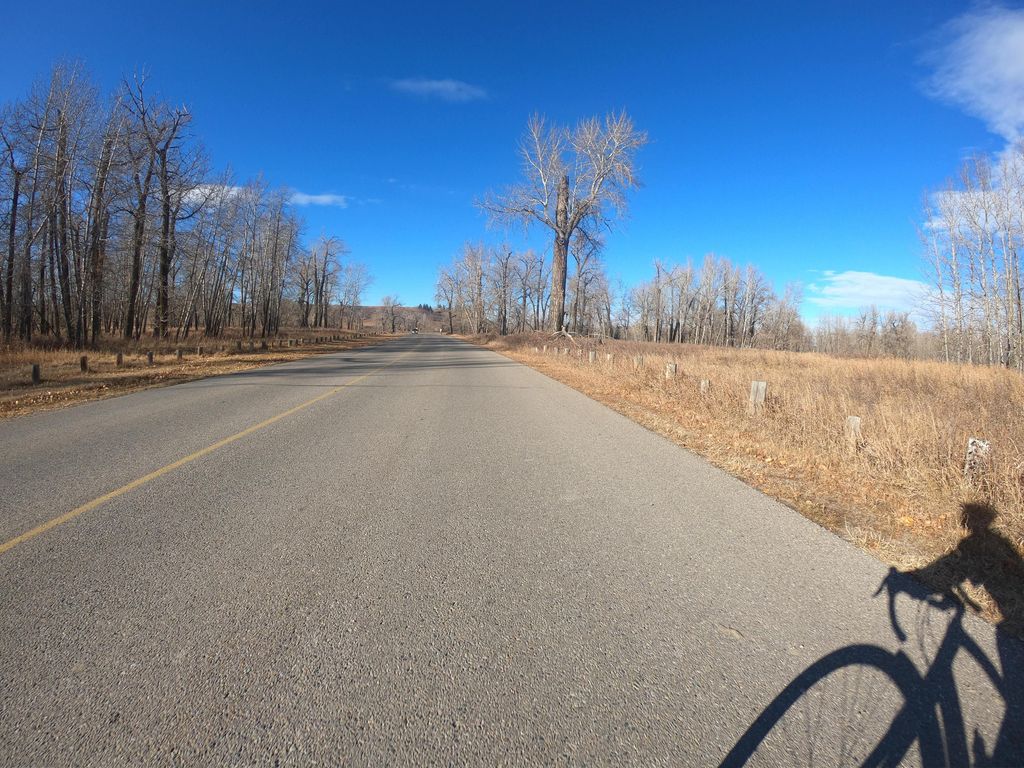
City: calgary